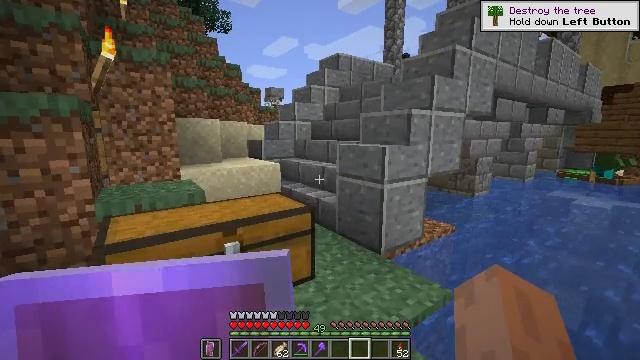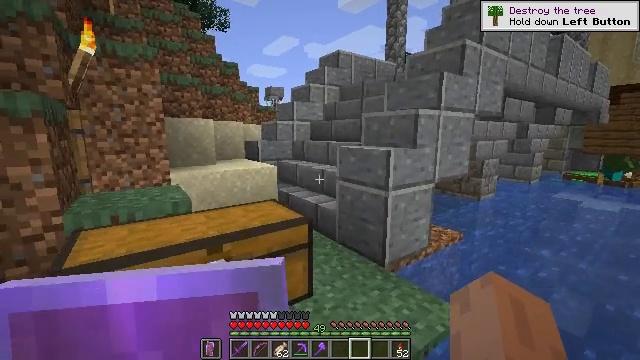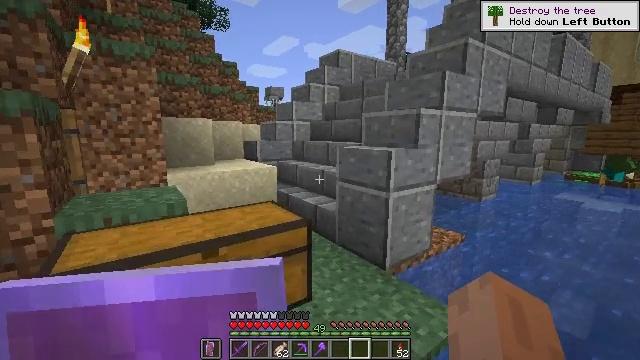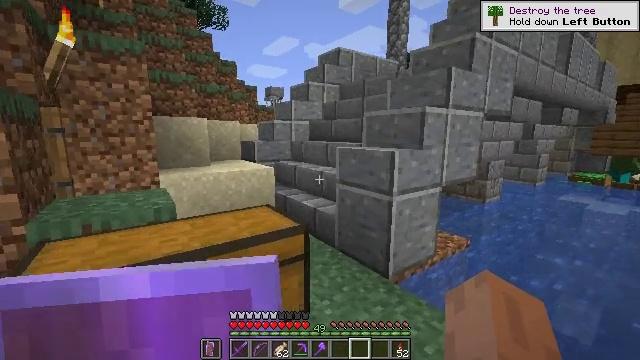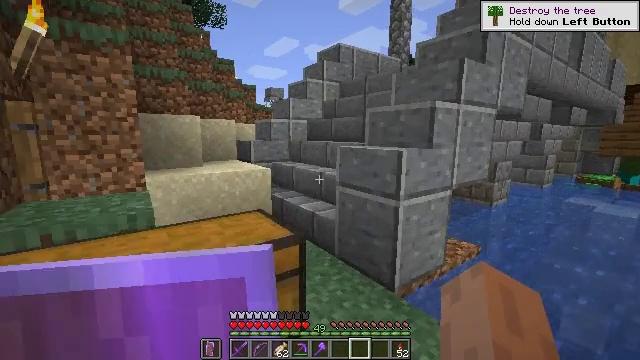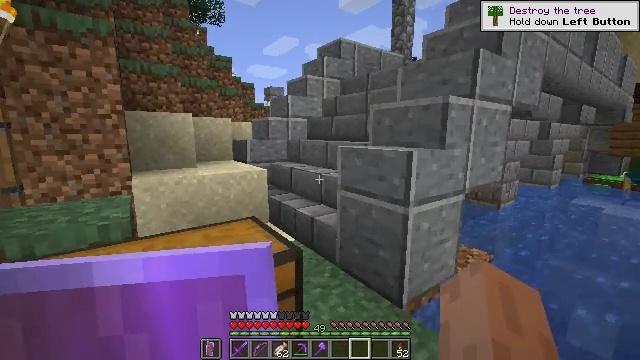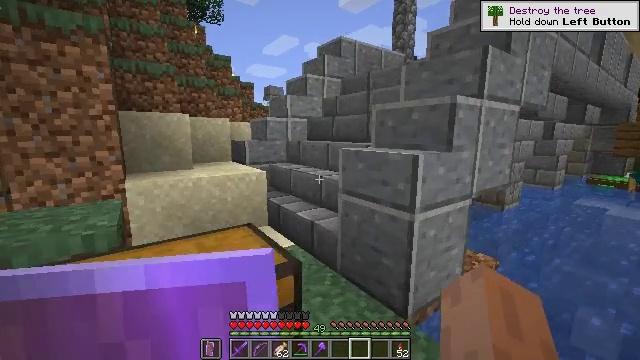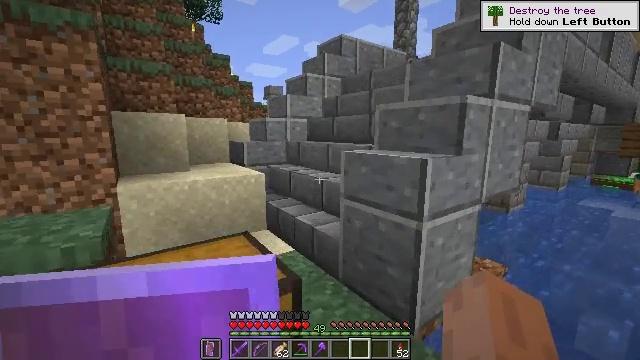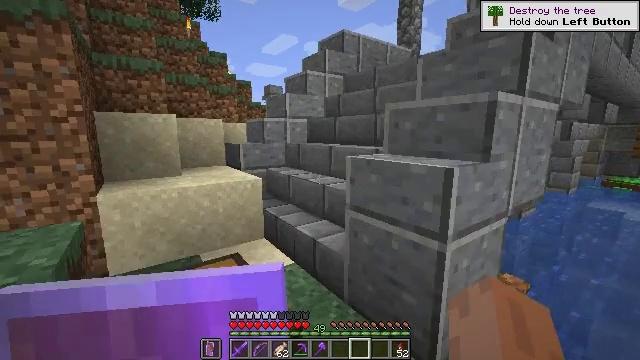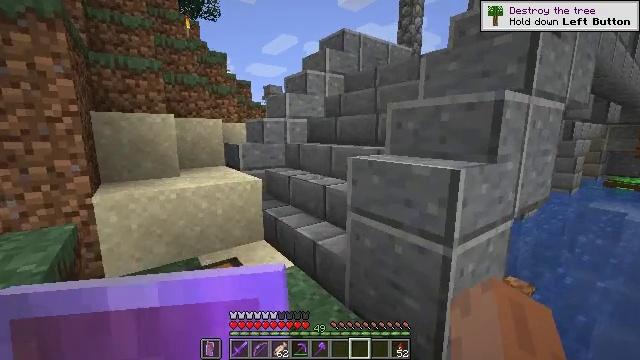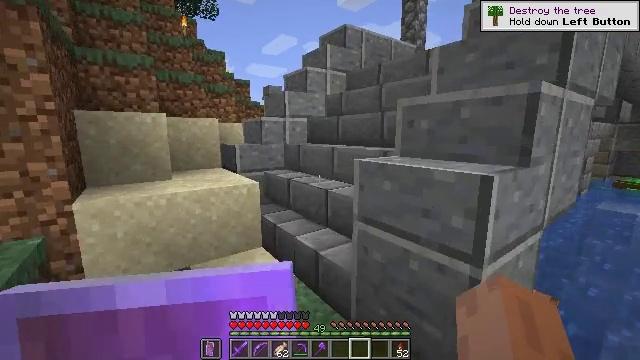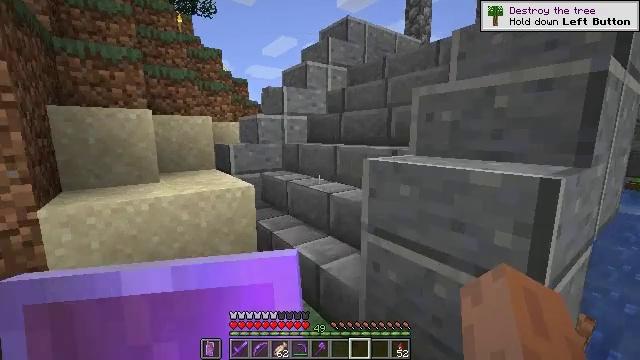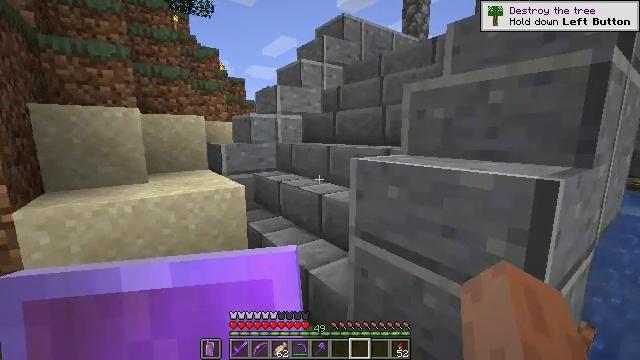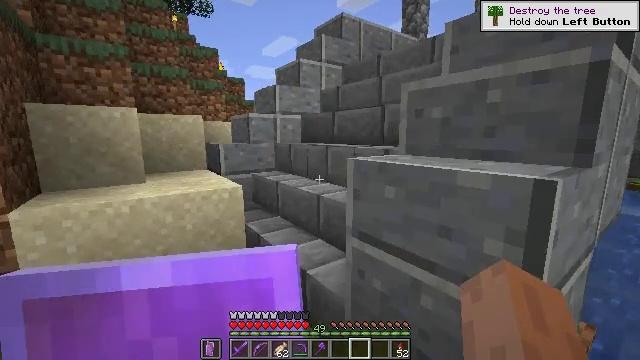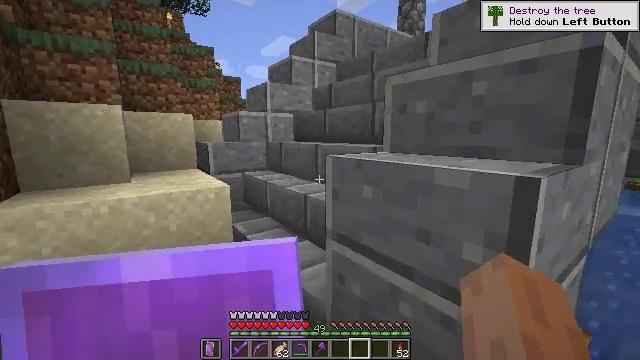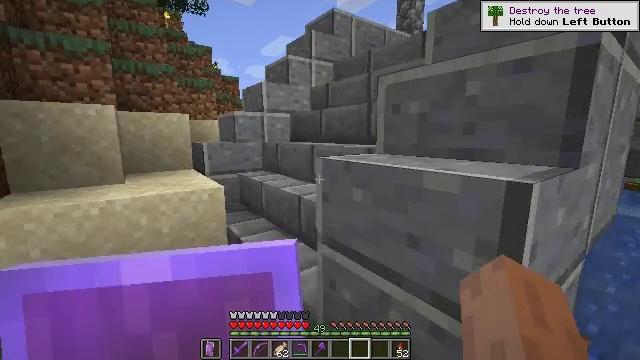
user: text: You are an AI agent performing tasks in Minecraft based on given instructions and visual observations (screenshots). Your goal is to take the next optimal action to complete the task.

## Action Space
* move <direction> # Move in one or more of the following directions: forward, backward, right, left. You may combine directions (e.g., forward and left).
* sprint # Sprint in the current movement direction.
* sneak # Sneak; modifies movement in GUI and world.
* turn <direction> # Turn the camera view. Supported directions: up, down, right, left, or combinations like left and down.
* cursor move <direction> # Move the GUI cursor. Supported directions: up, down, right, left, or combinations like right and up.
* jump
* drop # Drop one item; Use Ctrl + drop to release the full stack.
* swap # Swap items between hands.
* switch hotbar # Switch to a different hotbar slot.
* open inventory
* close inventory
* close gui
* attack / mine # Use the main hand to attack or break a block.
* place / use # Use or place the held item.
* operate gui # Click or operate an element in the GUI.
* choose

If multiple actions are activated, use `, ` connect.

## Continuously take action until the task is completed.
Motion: motion action
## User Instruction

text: Dismantle the sticky piston for reuse.
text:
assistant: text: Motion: move forward
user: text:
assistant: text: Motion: move forward
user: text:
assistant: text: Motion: move forward
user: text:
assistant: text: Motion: move forward
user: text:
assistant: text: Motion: move forward
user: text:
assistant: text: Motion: move forward
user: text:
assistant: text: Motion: move forward
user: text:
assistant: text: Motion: move forward
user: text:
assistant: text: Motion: move forward
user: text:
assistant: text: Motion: move forward
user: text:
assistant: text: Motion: move forward
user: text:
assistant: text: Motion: move forward
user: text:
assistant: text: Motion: move forward
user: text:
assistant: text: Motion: move forward
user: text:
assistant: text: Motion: move forward
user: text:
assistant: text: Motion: move forward
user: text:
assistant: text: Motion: move forward
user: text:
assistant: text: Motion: move forward
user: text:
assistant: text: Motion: move forward
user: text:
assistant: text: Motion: move forward, sprint
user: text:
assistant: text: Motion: move forward, sprint
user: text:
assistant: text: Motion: move forward, sprint
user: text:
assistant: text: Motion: move forward, sprint
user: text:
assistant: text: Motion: move forward, sprint
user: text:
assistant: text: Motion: move forward, sprint
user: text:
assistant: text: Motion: move forward, sprint
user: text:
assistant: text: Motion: move forward, sprint, turn right
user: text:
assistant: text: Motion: move forward, sprint, turn right
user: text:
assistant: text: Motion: move forward, sprint, turn right
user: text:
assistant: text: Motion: move forward, sprint